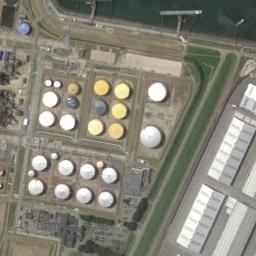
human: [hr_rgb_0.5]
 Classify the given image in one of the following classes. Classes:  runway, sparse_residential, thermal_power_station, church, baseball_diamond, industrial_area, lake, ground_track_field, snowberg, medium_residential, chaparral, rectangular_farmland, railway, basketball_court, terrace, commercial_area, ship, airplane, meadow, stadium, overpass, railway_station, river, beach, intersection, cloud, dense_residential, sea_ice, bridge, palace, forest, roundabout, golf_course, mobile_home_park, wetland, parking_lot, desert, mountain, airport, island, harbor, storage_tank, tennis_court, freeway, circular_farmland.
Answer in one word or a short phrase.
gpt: storage_tank